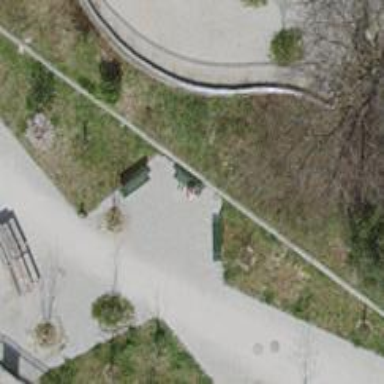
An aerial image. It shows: Bench for seating.